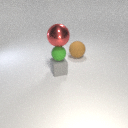
small gray rubber cube below small green rubber sphere